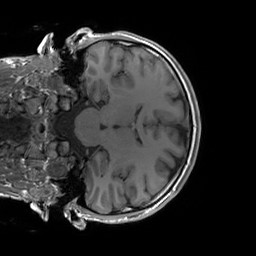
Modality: T1w
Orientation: coronal
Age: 29
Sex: male